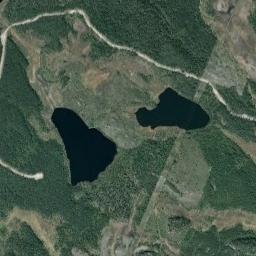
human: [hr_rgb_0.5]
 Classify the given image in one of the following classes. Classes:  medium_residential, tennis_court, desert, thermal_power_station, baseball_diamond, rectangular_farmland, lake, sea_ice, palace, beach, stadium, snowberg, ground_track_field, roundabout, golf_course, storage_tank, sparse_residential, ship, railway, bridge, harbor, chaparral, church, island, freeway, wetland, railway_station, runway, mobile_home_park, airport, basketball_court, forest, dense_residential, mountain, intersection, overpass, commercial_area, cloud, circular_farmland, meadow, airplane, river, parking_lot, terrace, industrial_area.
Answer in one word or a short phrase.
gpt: lake